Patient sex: F
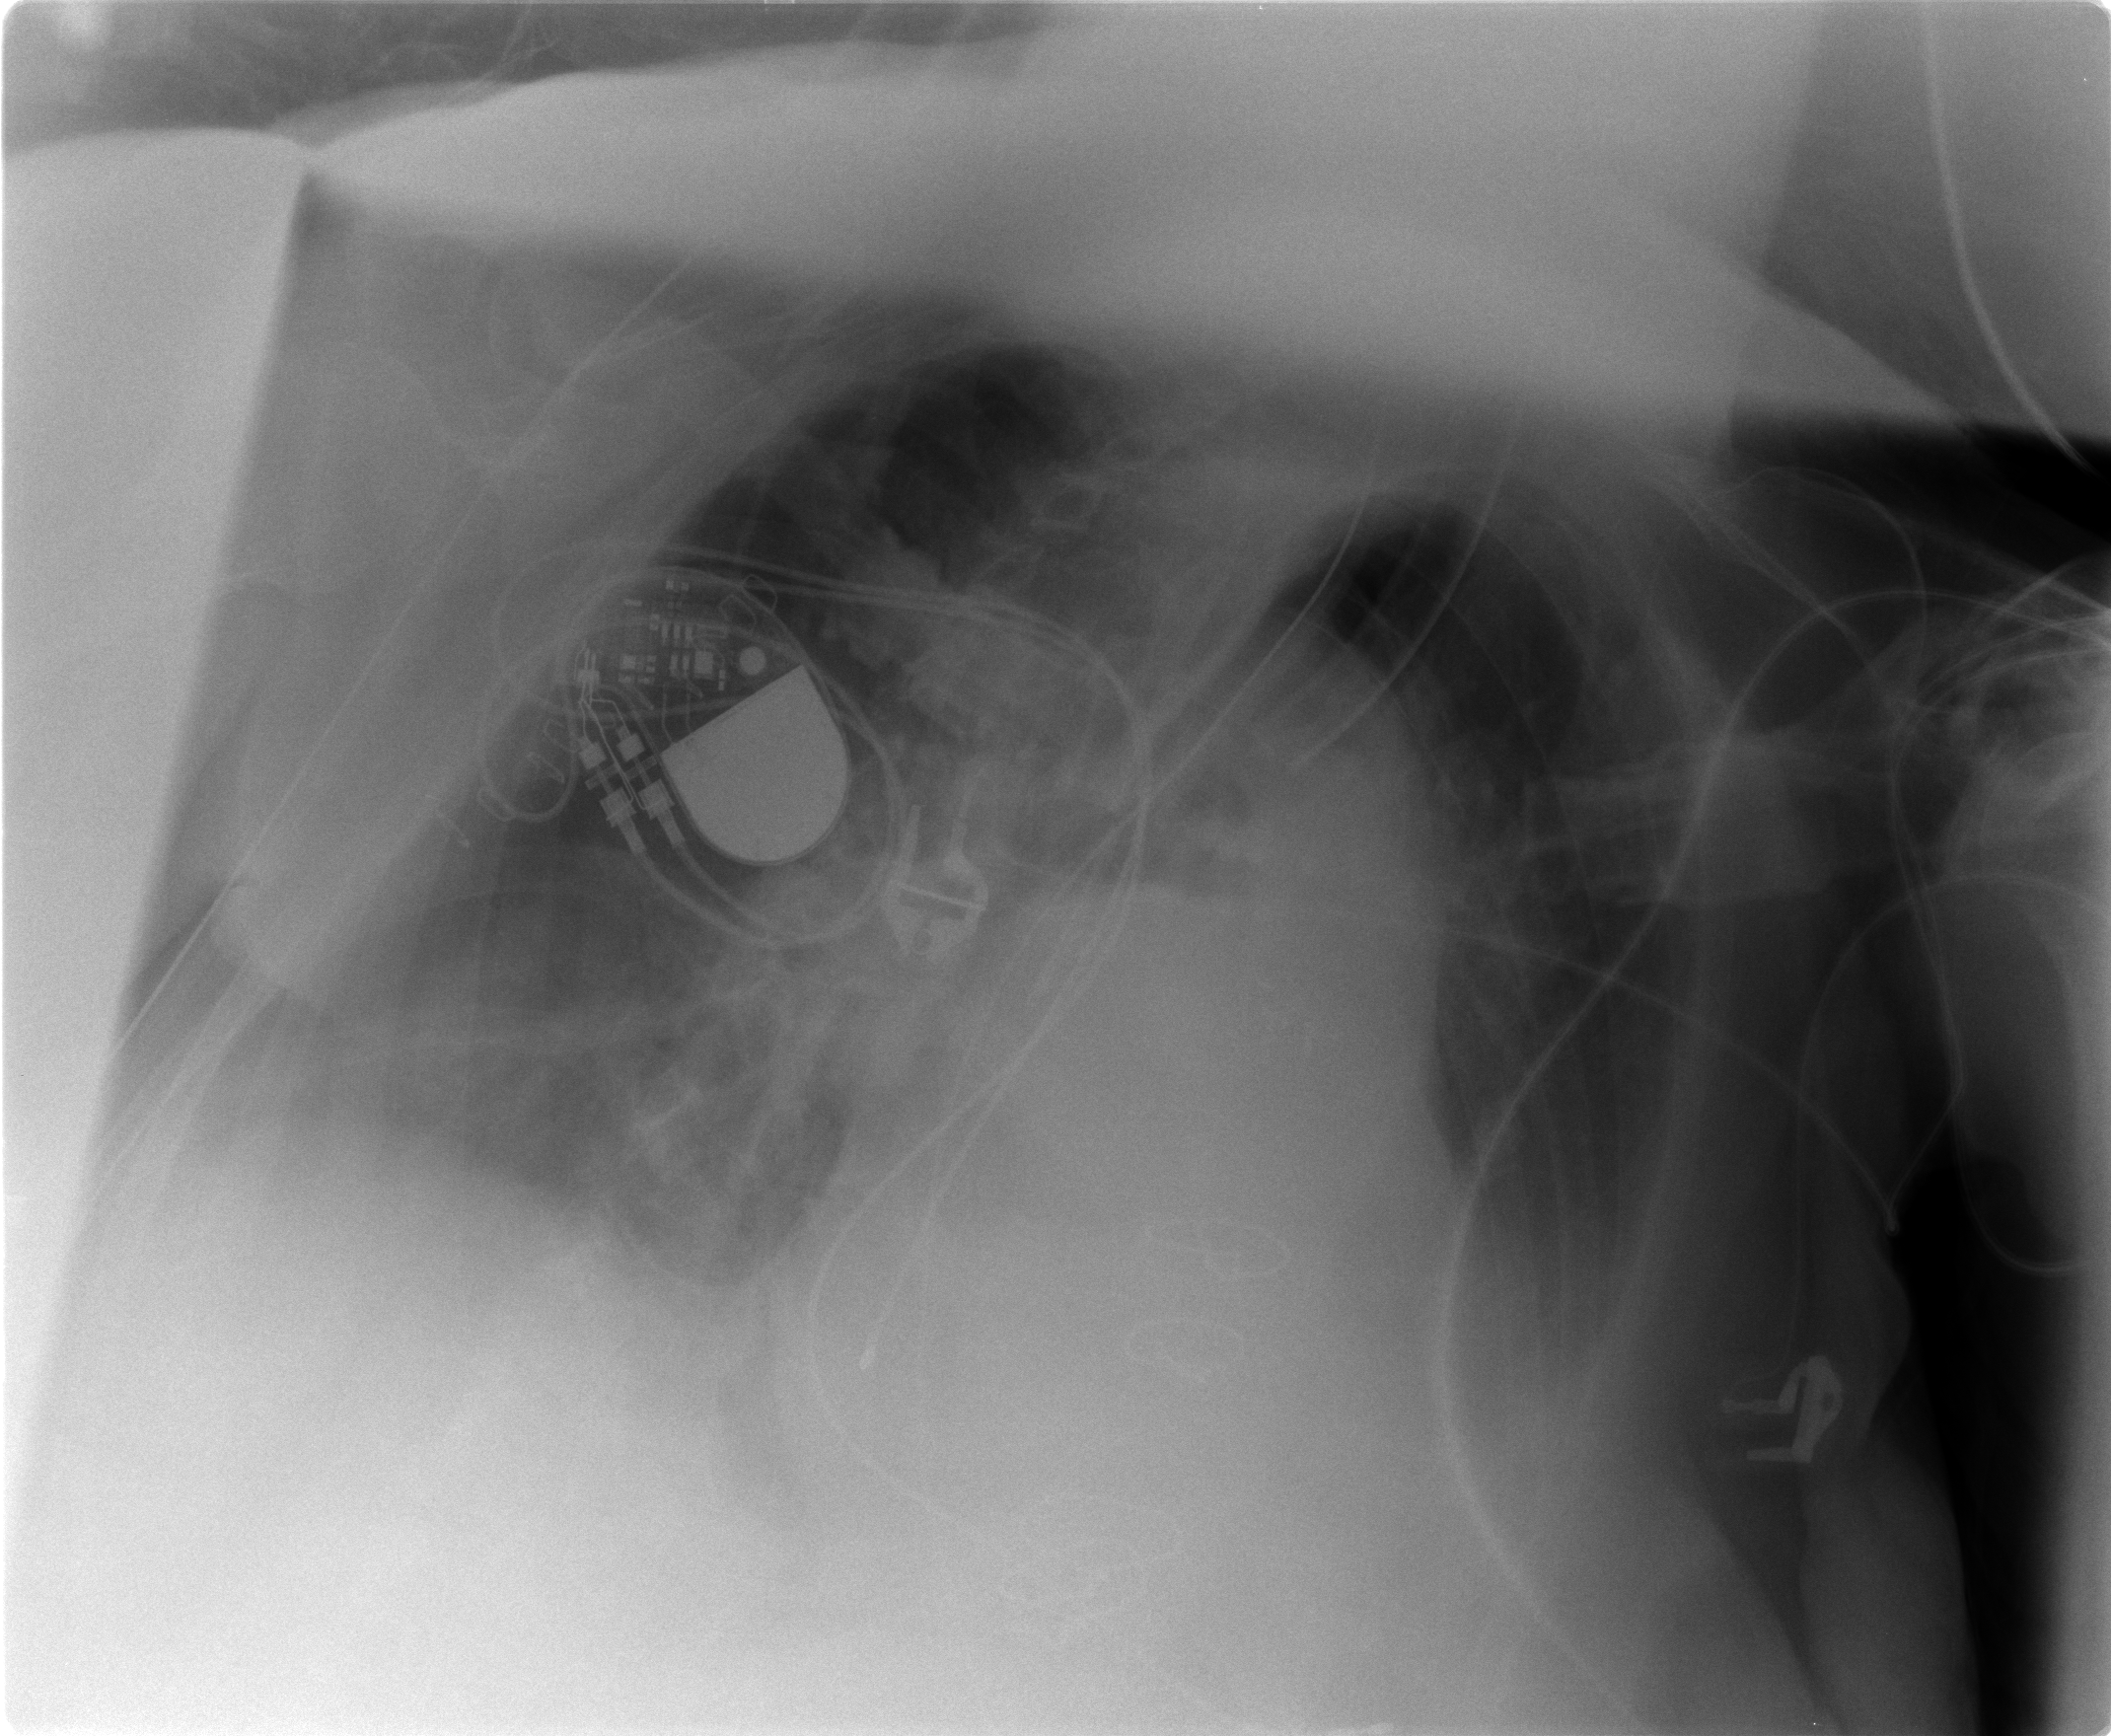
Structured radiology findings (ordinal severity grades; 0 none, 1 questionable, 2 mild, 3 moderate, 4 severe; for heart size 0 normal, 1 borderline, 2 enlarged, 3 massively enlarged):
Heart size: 0
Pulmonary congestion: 1
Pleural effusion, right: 2
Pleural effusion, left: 2
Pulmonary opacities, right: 0
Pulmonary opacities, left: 0
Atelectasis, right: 2
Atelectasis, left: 2